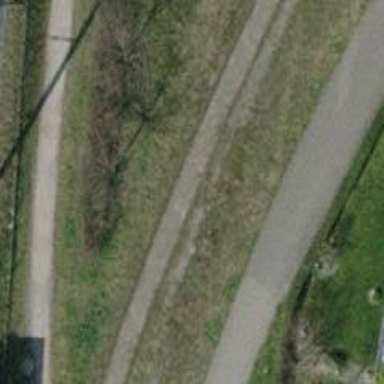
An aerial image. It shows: Single-track railway spur.